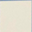
Piece: xx